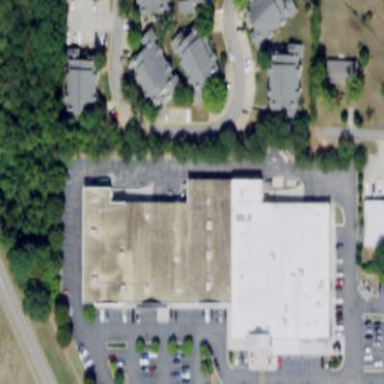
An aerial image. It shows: Retail building with flat roof.